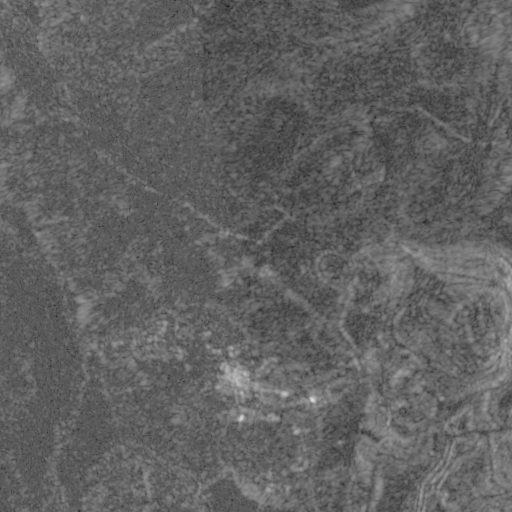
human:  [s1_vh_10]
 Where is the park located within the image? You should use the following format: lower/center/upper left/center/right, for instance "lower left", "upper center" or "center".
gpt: The park is located in the center of the image.
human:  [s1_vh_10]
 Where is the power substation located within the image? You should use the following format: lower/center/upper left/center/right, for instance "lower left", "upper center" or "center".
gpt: The power substation is located in the lower center of the image.
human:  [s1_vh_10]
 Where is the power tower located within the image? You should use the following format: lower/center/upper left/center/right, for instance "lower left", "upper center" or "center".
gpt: The power tower is located in the lower right of the image.
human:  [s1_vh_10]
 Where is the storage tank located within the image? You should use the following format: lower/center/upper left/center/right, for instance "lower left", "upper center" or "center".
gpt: The storage tank is located in the lower center of the image.
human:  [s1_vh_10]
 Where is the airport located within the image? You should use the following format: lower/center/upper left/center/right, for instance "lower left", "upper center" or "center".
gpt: There is no airport in the image.

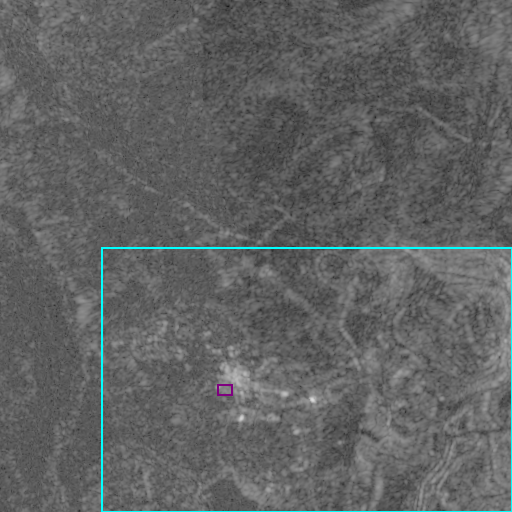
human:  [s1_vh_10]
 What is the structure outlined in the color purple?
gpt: The structure outlined in purple is a power substation.
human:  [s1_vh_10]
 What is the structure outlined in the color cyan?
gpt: The structure outlined in cyan is a quarry.
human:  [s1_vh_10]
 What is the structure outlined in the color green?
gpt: There is no green outline.